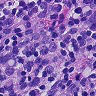
Metastatic tissue present: no